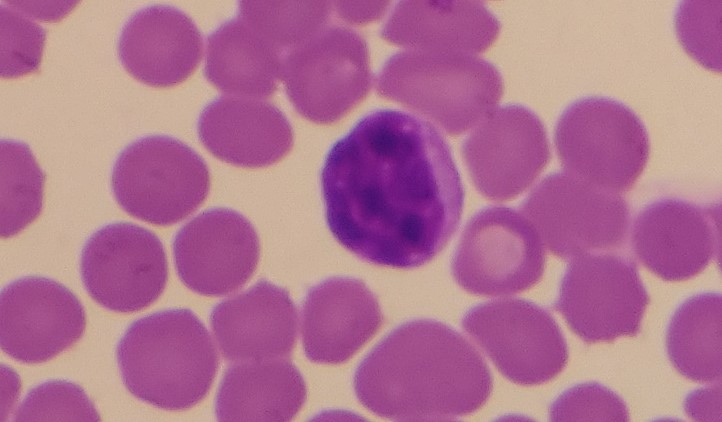
White blood cell type: Lymphocyte